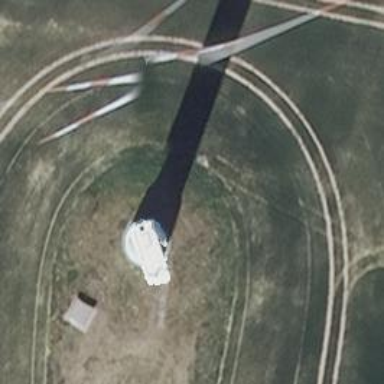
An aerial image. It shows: Wind generator using wind turbines of horizontal axis.